【题型】选择题　【知识点】立体几何　【难度】easy
已知正方形$ABCD$的边长为$4$，$BC$和$CD$的中点分别为$M$，$N$，沿$AM$，$MN$，$NA$折起来使得$B$，$D$，$C$重合于$P$，得到三棱锥$P-AMN$，则三棱锥$P-AMN$外接球的表面积为（ ）\\[6pt]
\noindent
A．$24\pi$ \qquad B．$18\pi$ \qquad C．$12\pi$ \qquad D．$6\pi$\\[6pt]
【解答】
\textbf{【答案】}A\\[6pt]
\noindent
\textbf{【分析】}结合图象可得三棱锥$P-AMN$的三条侧棱$PA,PM,PN$两两垂直，将三棱锥补形为长方体，结合长方体的外接球的半径的求法求三棱锥的外接球半径，再根据球的表面积公式求结论.\\[6pt]
\noindent
\textbf{【详解】}如图，\\[6pt]

三棱锥$P-AMN$的三条侧棱$PA,PM,PN$两两垂直，\\
即$PM\perp PN$，$PA\perp PM$，$PA\perp PN$，\\
如下图，将三棱锥$P-AMN$补形为长方体$AEFH-PNGM$，\\[6pt]

因为三棱锥的外接球即为长方体$AEFH-PNGM$的外接球，\\
设三棱锥$P-AMN$外接球的半径为$R$，\\
因为$PM=2$，$PN=2$，$PA=4$，\\
所以$(2R)^2=PM^2+PN^2+PA^2=2^2+2^2+4^2=24$，\\
所以三棱锥的外接球的半径$R=\sqrt{6}$，\\
所以三棱锥$P-AMN$的外接球的表面积为$S=4\pi R^2=4\pi\times6=24\pi$.\\[6pt]
\noindent
故选：A.
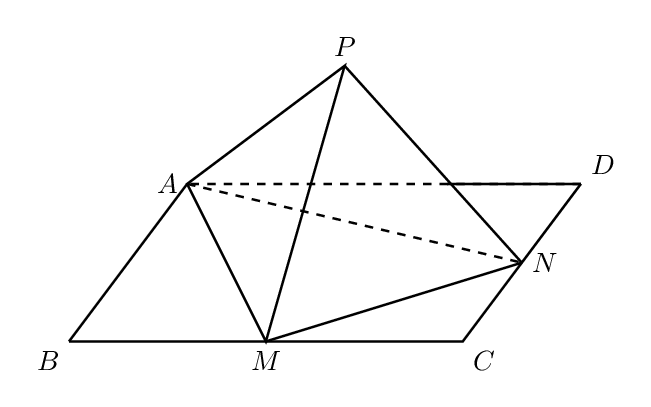
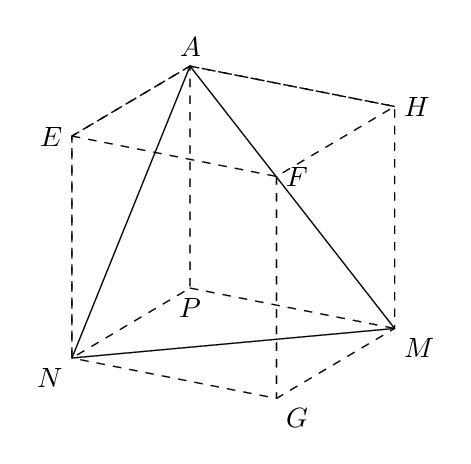